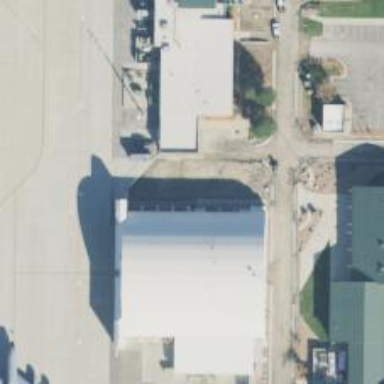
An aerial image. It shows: Hangar building located at airport.